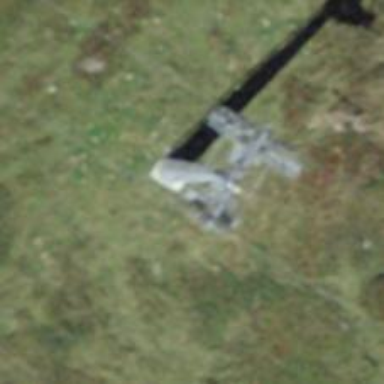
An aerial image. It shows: Pylon for aerialway.